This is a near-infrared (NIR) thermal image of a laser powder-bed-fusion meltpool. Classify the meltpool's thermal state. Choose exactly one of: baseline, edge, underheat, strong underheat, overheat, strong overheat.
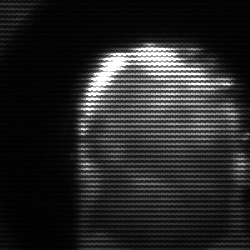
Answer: baseline